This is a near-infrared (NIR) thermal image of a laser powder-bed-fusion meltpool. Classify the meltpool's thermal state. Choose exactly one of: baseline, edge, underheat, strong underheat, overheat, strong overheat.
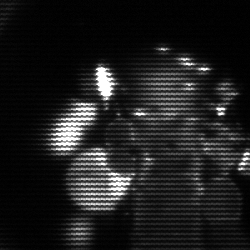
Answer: baseline